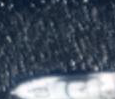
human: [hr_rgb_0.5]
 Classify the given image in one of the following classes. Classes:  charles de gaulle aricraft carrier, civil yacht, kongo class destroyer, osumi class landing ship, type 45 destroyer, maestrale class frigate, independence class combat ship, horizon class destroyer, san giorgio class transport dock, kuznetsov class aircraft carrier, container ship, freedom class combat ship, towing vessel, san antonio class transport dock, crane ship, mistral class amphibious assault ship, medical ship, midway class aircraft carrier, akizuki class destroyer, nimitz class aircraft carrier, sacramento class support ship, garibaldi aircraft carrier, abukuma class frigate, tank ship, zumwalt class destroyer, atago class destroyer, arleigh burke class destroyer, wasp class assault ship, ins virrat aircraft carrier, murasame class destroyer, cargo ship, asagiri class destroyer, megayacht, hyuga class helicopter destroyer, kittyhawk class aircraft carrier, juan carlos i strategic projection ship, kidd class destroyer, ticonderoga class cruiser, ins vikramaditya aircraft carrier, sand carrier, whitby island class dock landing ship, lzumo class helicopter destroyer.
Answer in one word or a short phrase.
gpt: Civil yacht